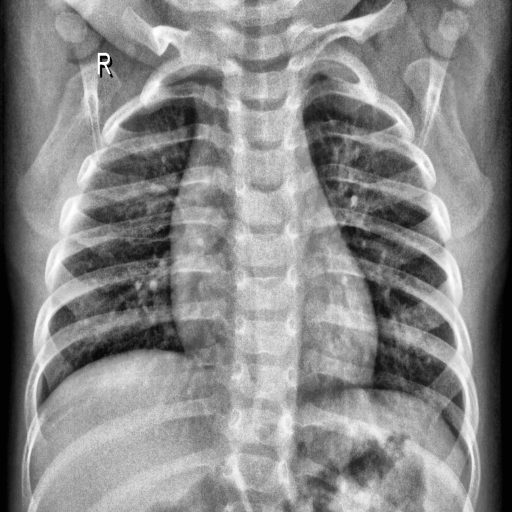
Finding: NORMAL